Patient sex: M
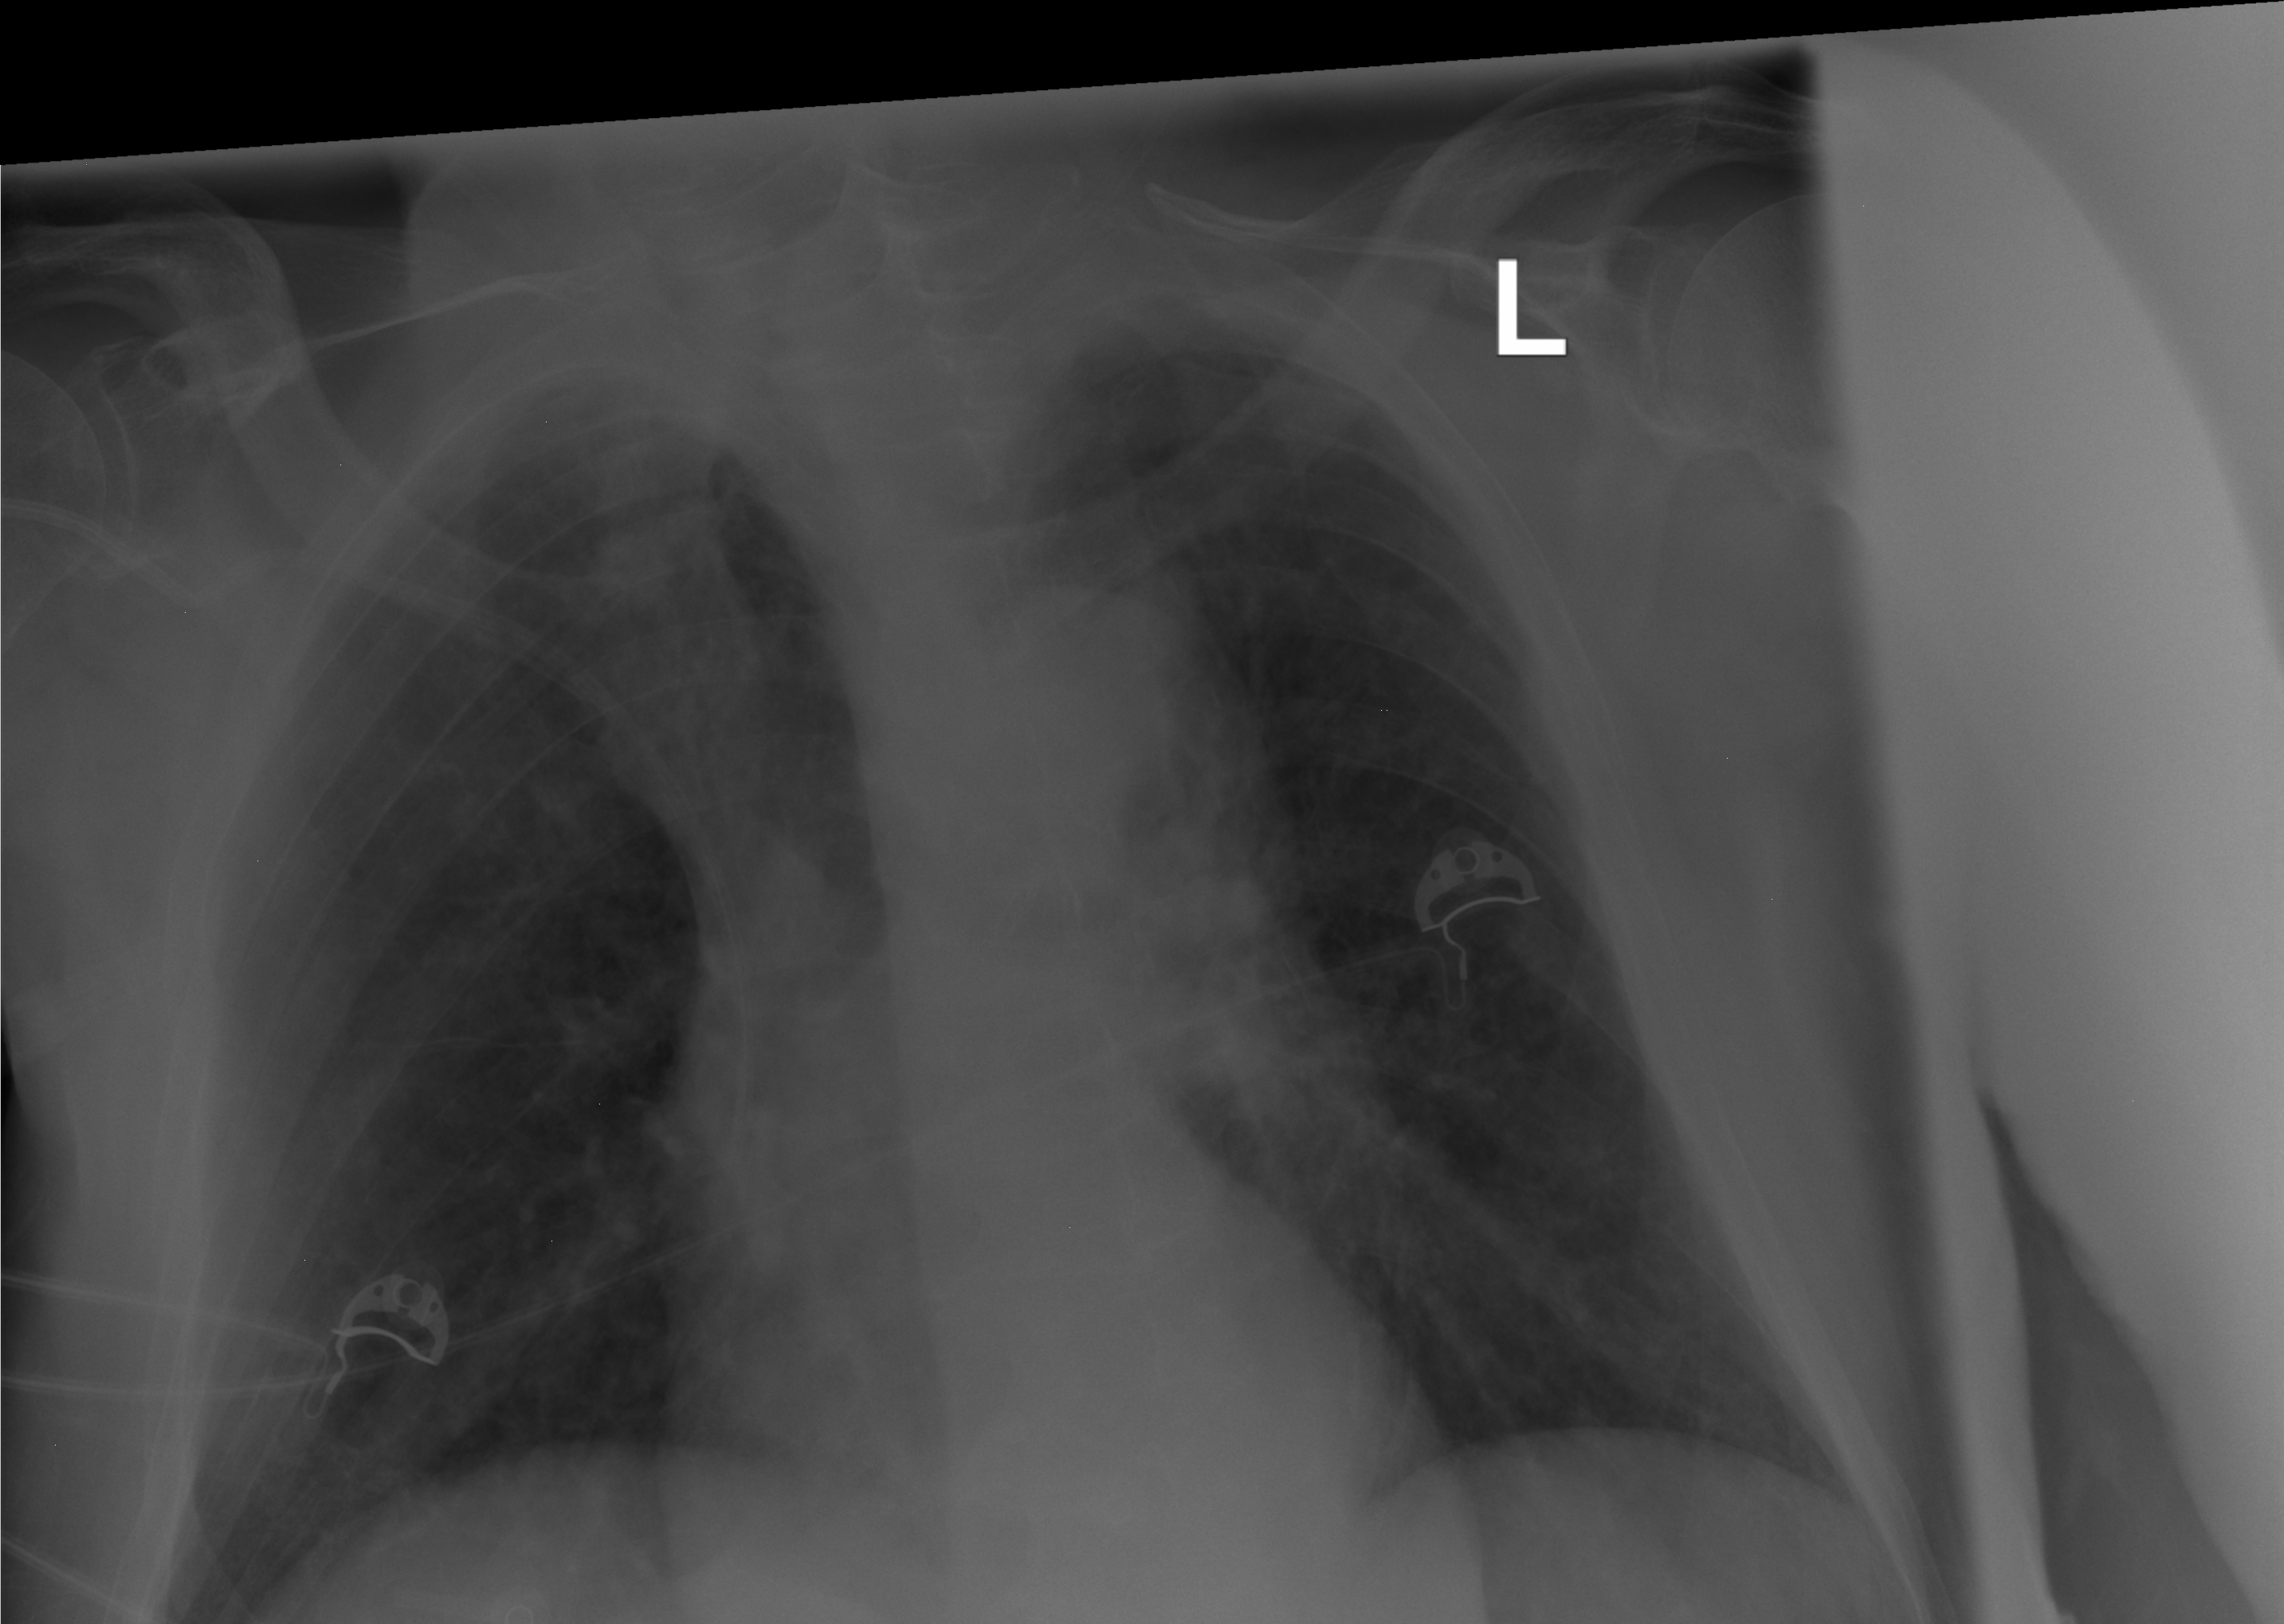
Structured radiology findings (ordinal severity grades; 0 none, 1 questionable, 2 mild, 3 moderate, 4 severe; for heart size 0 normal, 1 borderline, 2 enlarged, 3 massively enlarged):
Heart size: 0
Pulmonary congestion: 0
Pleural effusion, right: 0
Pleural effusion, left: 0
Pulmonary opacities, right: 0
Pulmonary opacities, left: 0
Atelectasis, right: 1
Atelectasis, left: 1